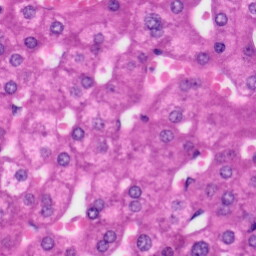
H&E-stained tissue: Liver